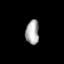
Tissue: lung
Cell type: T cells
Senescence score: 0.2363
Nuclear area (px): 316
Mean DAPI intensity: 171.62